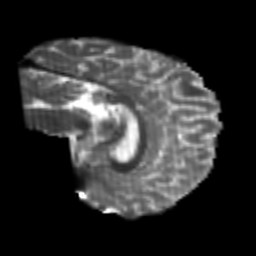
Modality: T2w
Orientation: sagittal
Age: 26
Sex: male
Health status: healthy
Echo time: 0.074 s